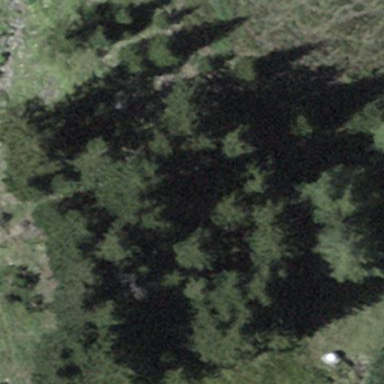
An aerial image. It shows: Forest area.